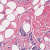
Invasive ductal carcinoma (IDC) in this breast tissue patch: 1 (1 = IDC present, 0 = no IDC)